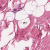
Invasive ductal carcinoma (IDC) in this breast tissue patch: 0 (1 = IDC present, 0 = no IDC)